Interaction volume radius: 5 \u00c5
Interaction volume height: 20 \u00c5
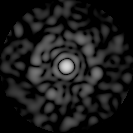
Disorder parameter: 0.8543